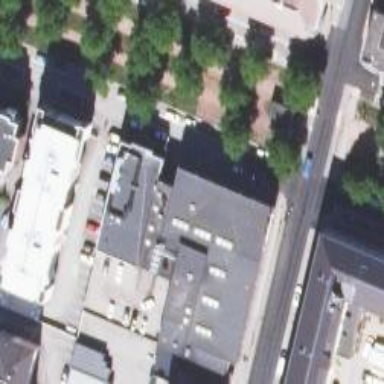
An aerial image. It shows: Department store building.